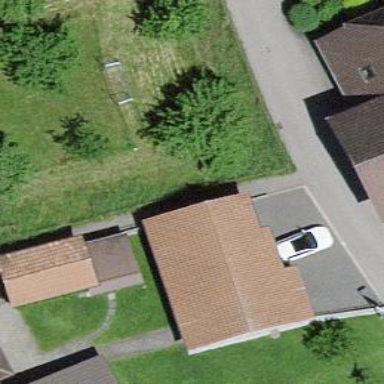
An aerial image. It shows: Garage building.